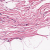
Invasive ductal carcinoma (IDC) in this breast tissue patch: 0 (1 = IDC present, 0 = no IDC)